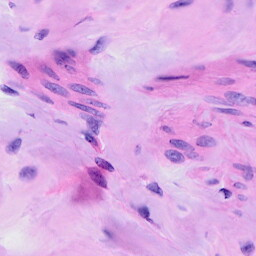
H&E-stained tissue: Ovarian